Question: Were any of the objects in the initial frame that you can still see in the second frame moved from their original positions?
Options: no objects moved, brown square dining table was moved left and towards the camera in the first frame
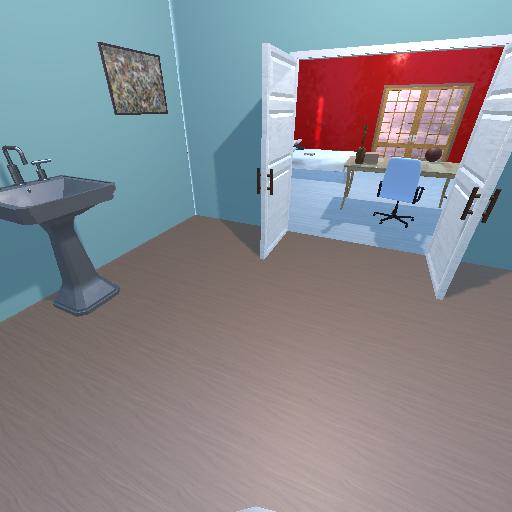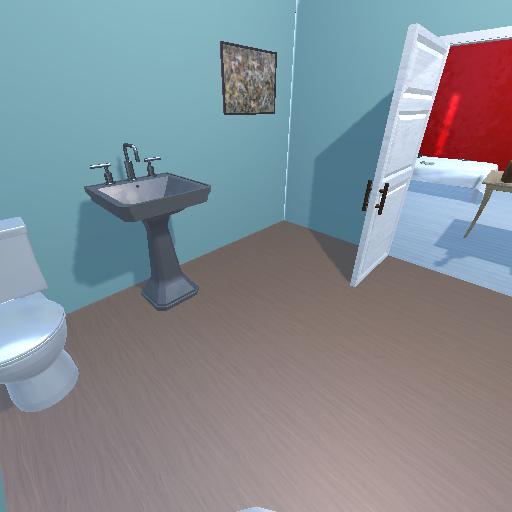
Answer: no objects moved